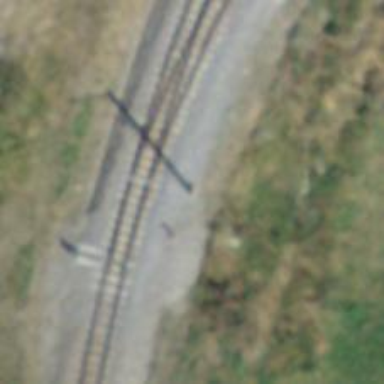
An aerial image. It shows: Catenary mast for power lines.